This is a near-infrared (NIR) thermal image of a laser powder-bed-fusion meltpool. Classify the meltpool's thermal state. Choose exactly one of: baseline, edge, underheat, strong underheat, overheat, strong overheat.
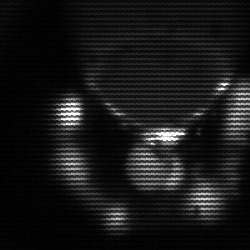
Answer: edge